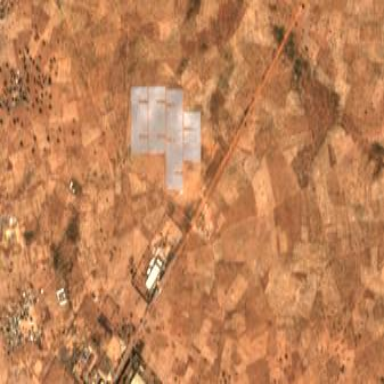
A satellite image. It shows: Solar power plant with photovoltaic technology surrounded by fence.